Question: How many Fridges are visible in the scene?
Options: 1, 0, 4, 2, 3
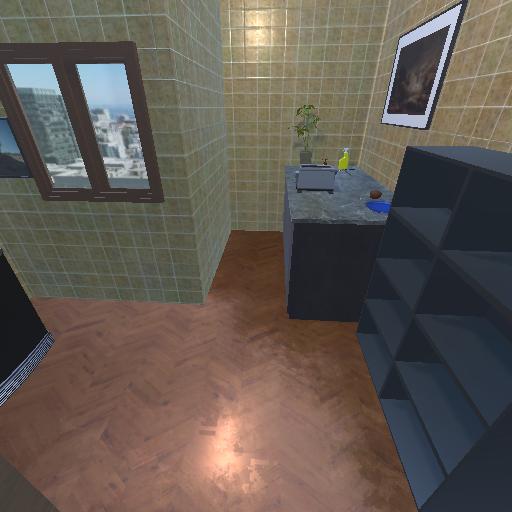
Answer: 1